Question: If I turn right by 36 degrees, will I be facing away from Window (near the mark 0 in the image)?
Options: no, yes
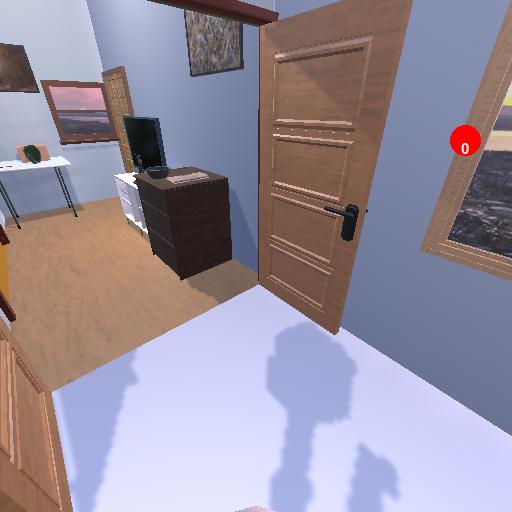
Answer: no